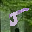
Label: 5